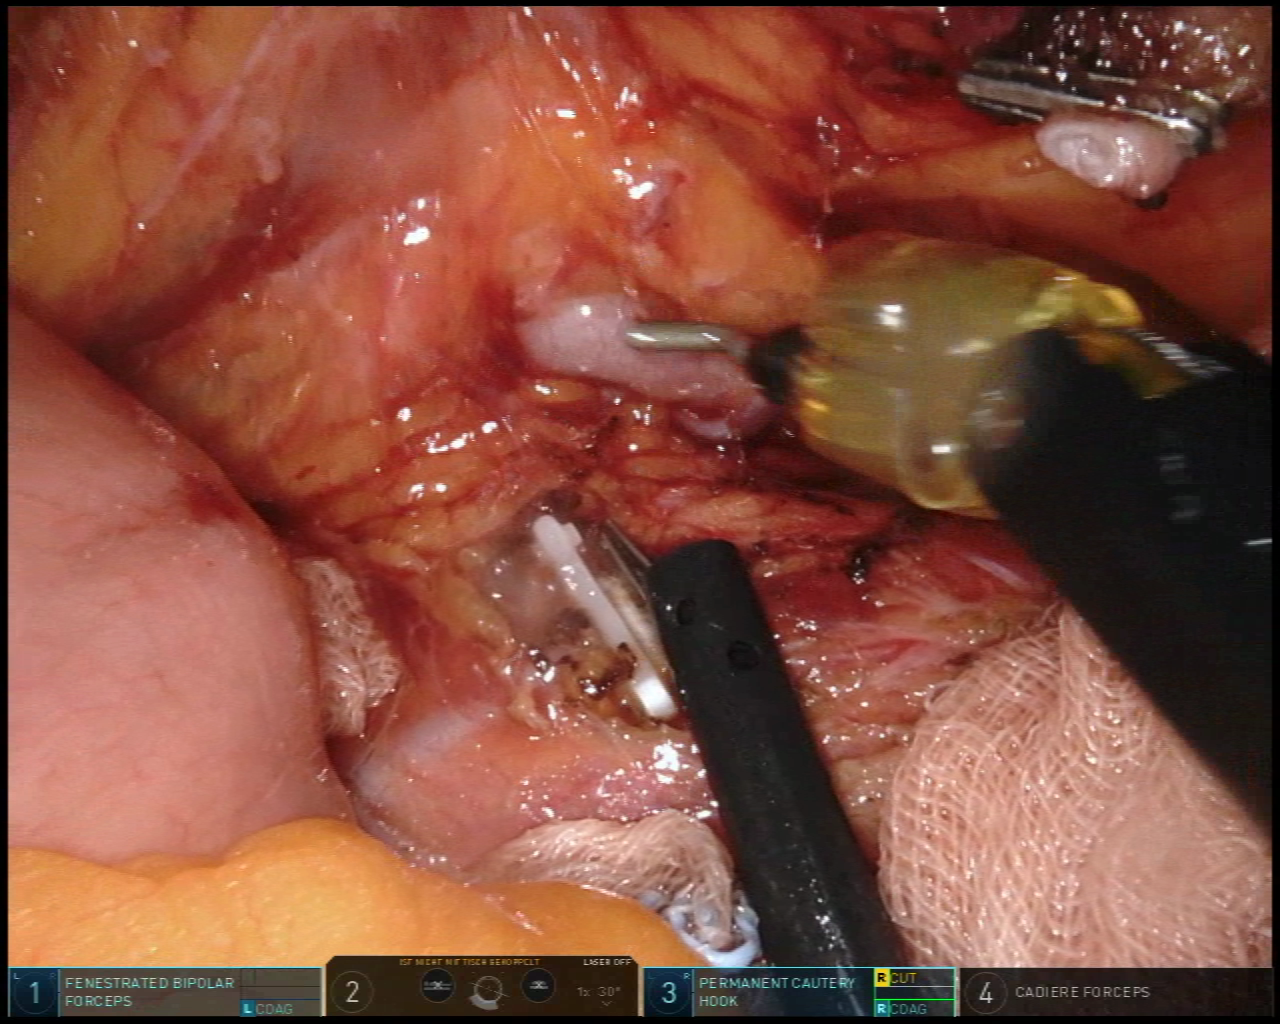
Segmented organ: ureter
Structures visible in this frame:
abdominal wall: no
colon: no
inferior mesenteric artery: no
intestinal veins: no
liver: no
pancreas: no
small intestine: yes
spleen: no
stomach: no
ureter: yes
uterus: no
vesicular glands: no